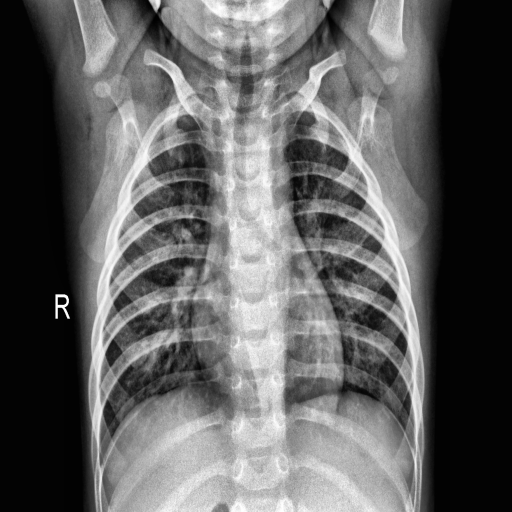
Finding: NORMAL